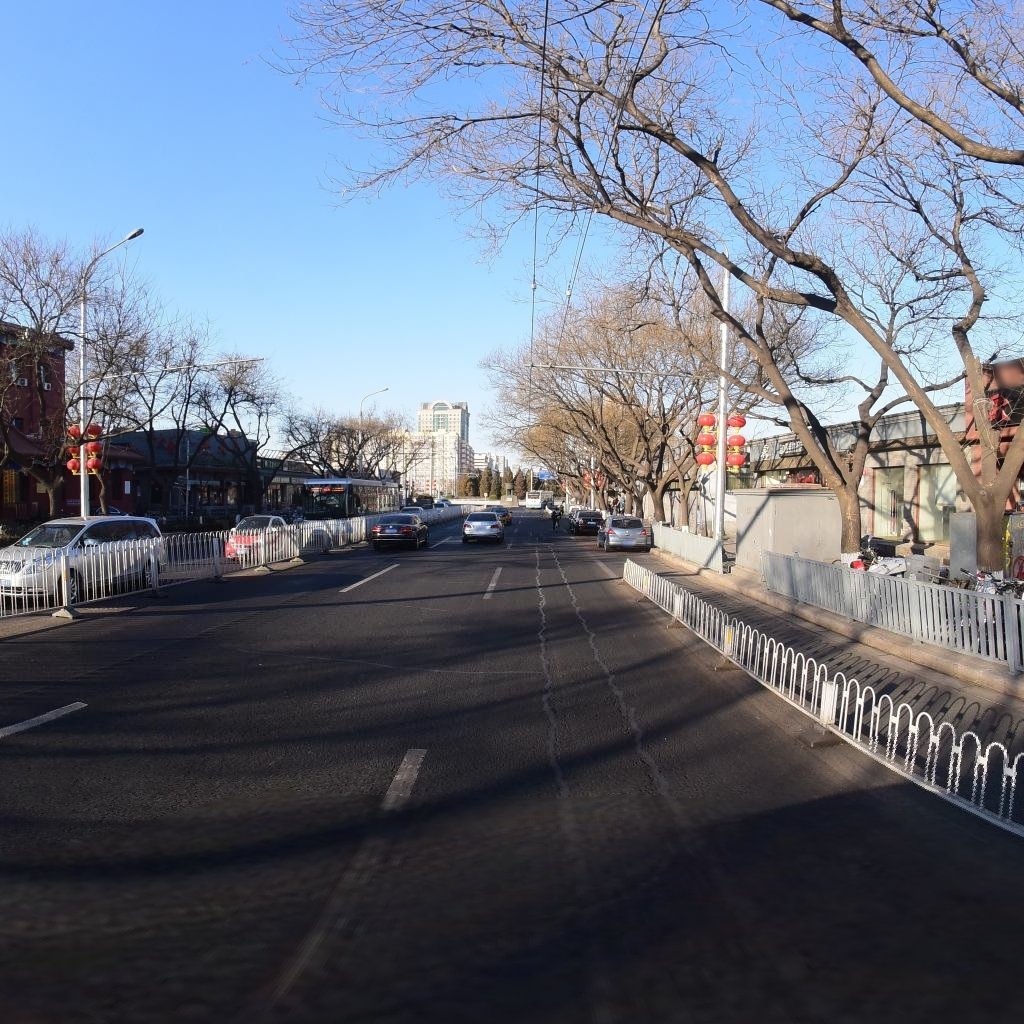
Region: Dongcheng
Road damage annotations: longitudinal patch, longitudinal patch, transverse patch, transverse patch